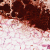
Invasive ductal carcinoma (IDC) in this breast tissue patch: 0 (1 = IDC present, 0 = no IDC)